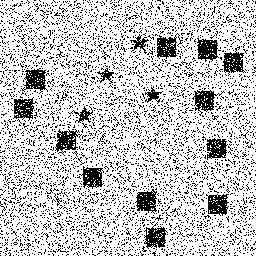
Squares: 12
Triangles: 0
Stars: 4
Total shapes: 16